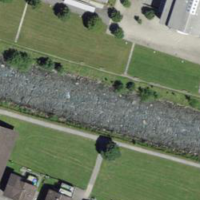
EUNIS habitat code: 53
Species observed at this site:
Veronica filiformis